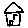
Label: house